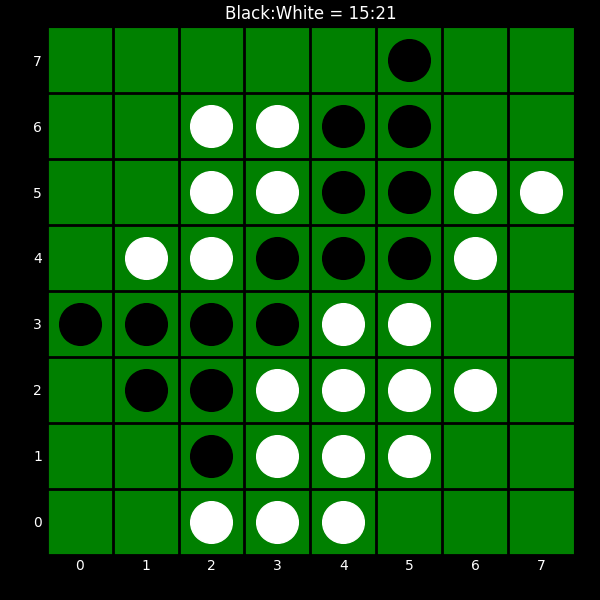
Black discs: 15
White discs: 21